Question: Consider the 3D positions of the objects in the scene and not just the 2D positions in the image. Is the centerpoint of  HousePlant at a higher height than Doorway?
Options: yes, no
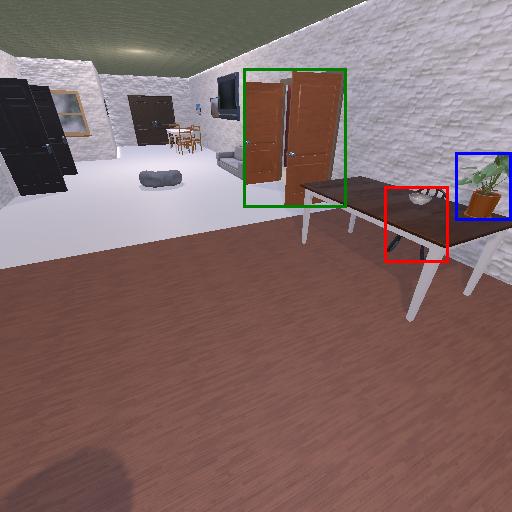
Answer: yes